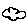
Label: cloud